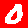
Digit: 0